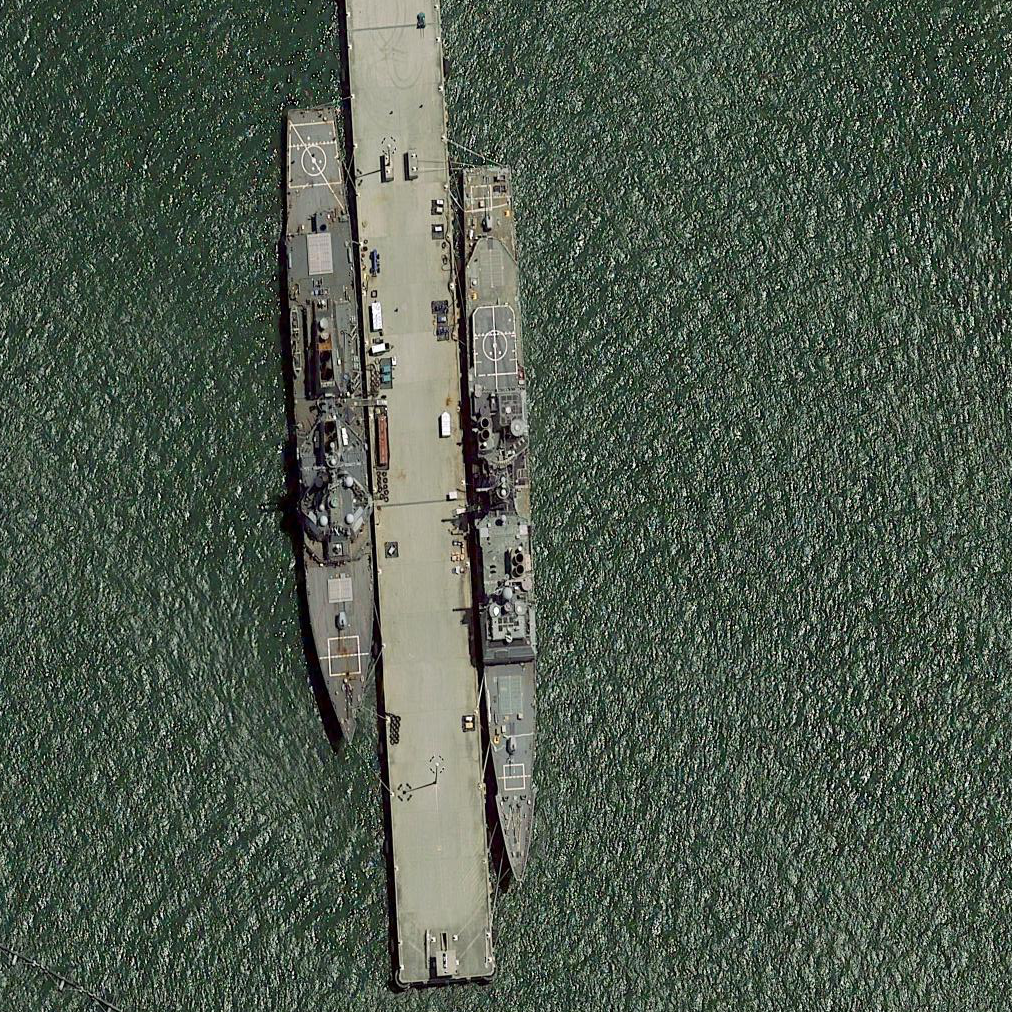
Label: cruiser